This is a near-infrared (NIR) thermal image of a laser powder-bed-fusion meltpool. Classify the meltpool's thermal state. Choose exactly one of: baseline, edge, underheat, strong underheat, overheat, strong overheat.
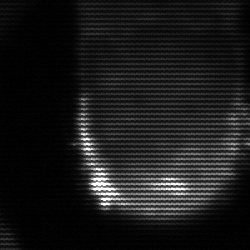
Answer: baseline